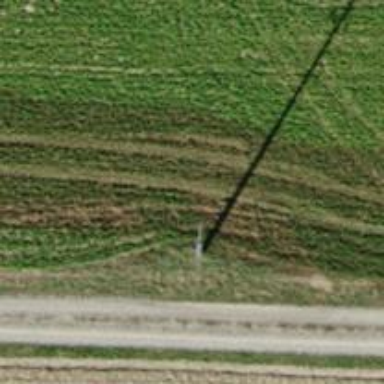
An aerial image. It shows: Concrete power pole.